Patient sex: M
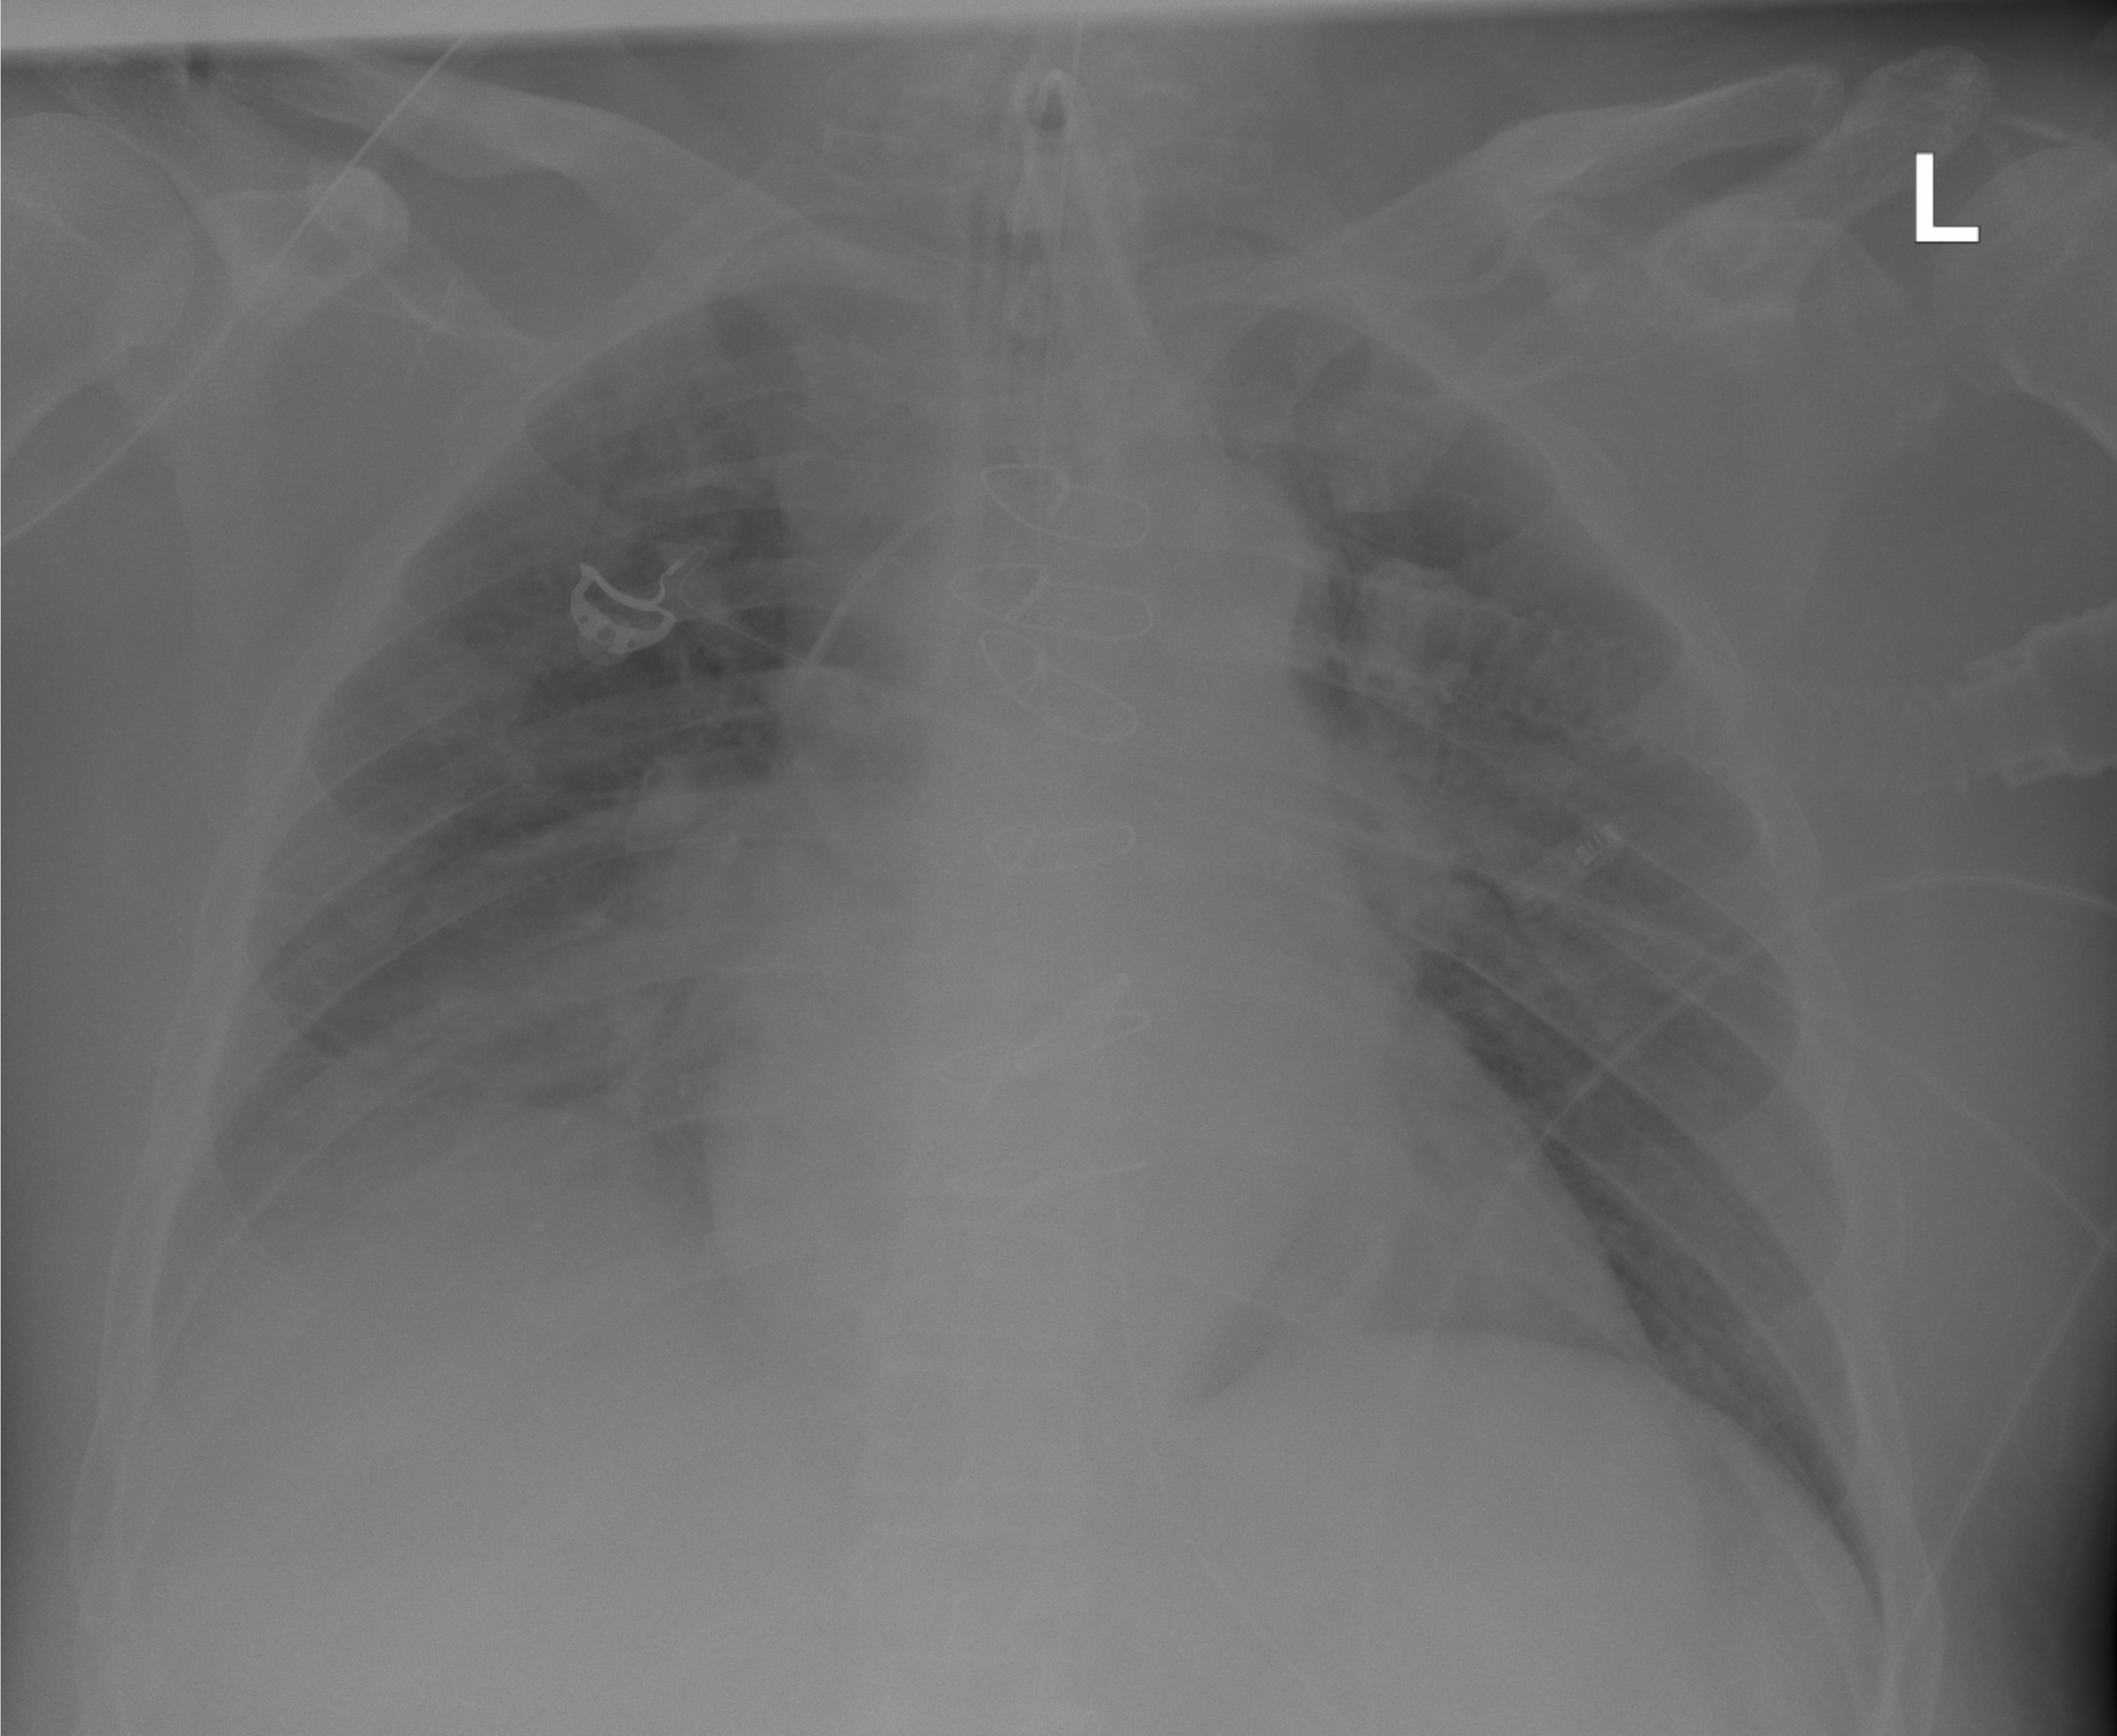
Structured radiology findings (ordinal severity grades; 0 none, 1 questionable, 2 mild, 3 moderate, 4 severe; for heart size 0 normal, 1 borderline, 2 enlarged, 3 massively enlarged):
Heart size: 2
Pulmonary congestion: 2
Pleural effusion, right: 2
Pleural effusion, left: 0
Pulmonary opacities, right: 2
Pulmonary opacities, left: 0
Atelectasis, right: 2
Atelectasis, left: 0